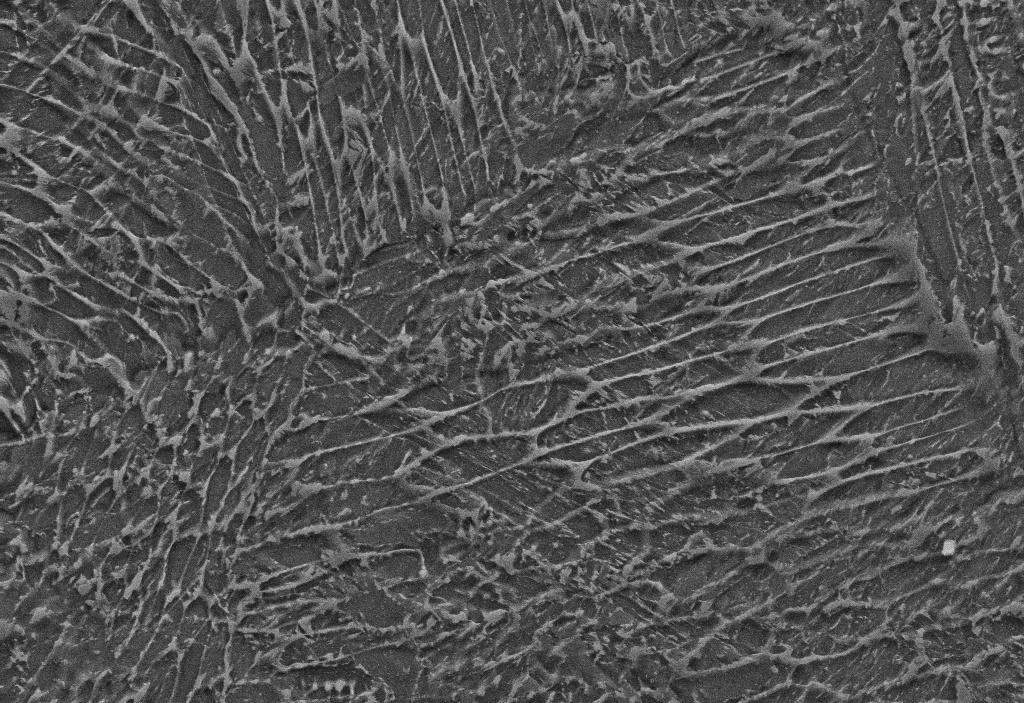
SEM micrograph, magnification: 10000x, scale bar: 2 µm
Phase areas (pixels) — Matrix: 295865; Austenite: 412624; Martensite/Austenite: 11383; Precipitate: 0; Defect: 0; total: 719872